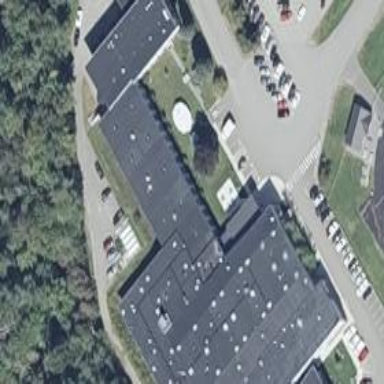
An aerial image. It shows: School building.